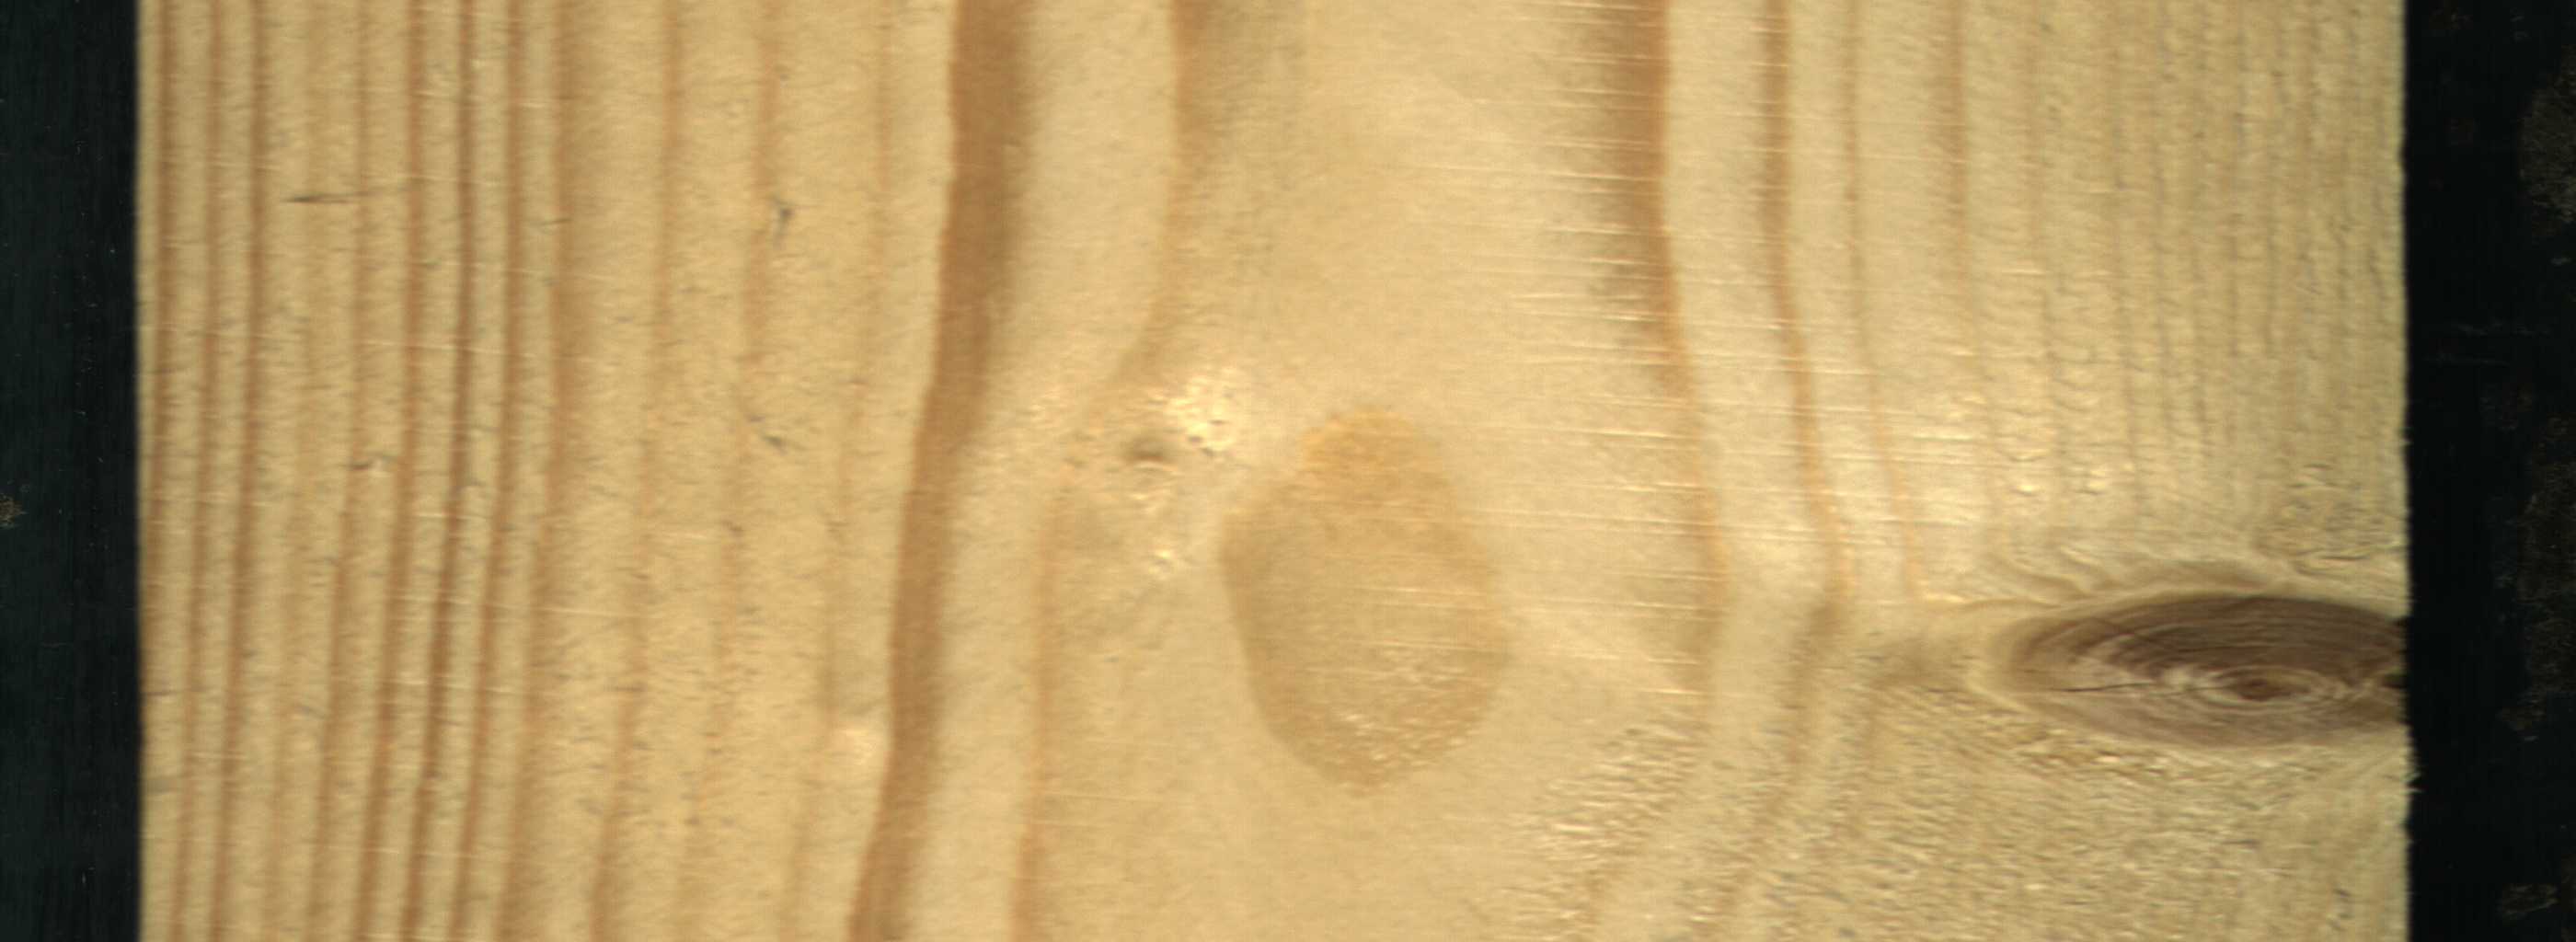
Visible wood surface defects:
Live_Knot